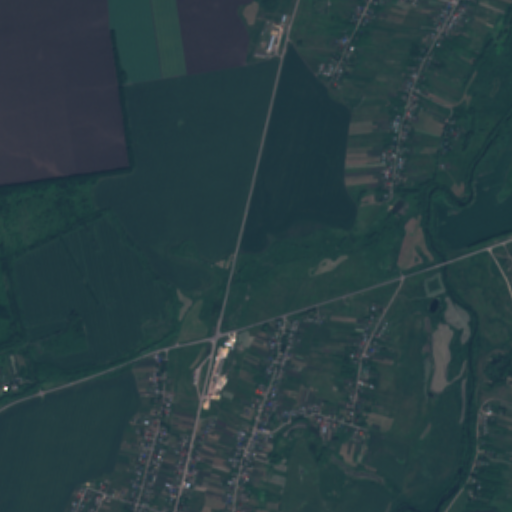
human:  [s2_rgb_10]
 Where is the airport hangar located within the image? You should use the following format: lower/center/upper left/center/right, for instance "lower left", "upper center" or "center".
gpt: The airport hangar is located in the lower center of the image.
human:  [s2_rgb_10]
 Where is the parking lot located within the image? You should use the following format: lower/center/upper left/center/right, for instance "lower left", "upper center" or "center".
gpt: The parking lot is located in the lower center of the image.
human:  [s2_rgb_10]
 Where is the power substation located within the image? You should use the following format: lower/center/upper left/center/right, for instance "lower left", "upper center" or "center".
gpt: The power substation is located in the lower left of the image.
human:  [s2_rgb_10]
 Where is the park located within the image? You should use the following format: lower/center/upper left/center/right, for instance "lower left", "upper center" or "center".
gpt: There is no park in the image.